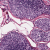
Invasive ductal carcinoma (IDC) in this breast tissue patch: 0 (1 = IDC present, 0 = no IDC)